Interaction volume radius: 5 \u00c5
Interaction volume height: 30 \u00c5
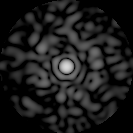
Disorder parameter: 0.8625